RGB frame:
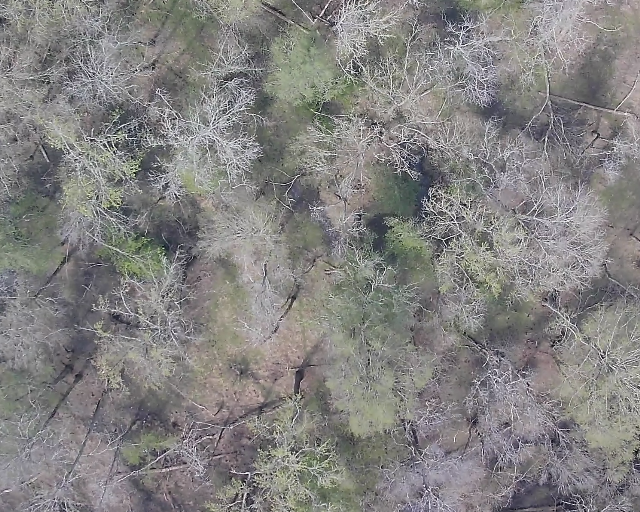
Thermal frame:
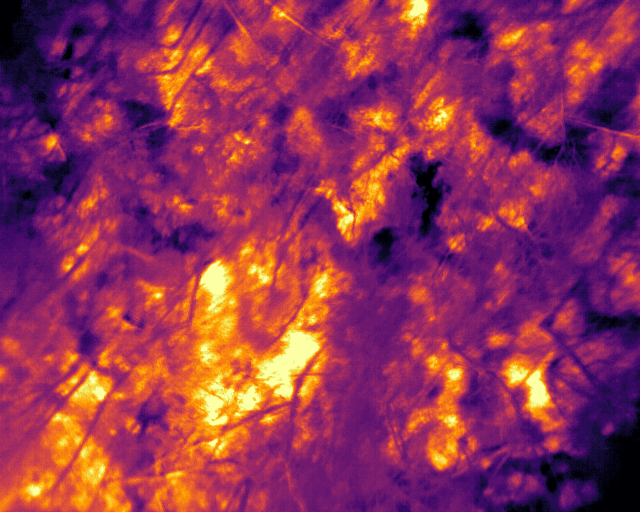
Captured: 2026-02-26 03:44:13
Pixels at or above 80 °C: 0 (fraction of frame: 0)